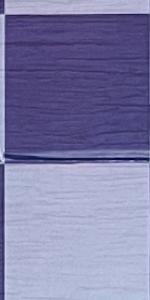
Label: Empty